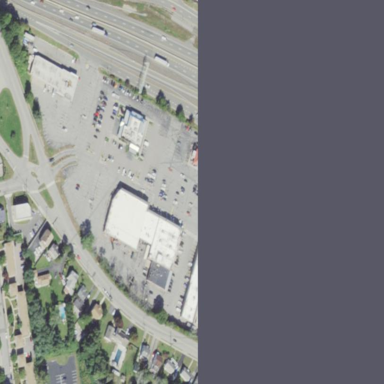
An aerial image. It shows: Retail area.